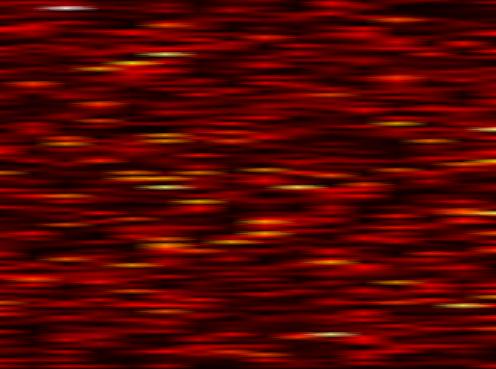
Label: FBMC